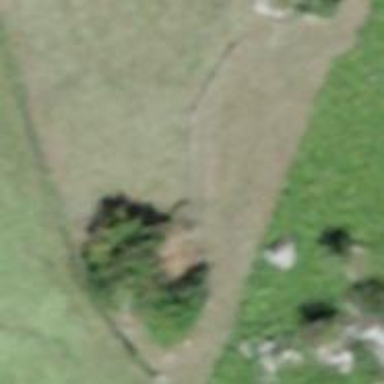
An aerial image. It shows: Path.